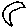
Label: moon